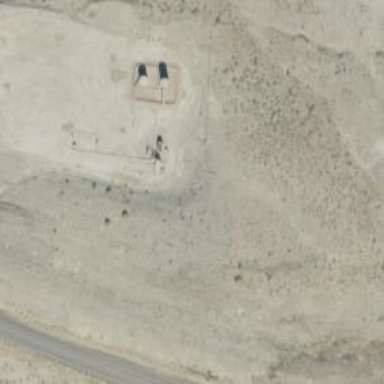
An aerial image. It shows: Petroleum well that is man-made.